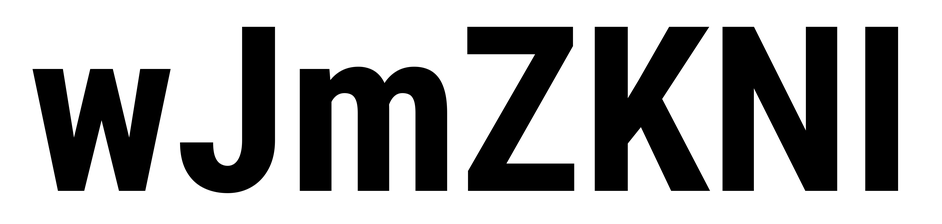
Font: Roboto_Condensed_Bold